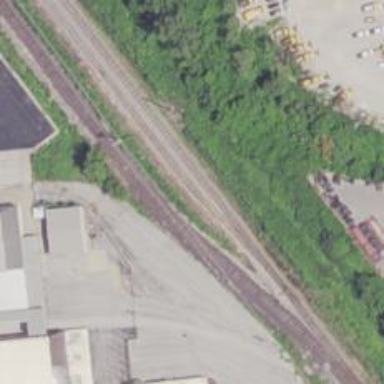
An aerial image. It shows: Railway siding with rails.